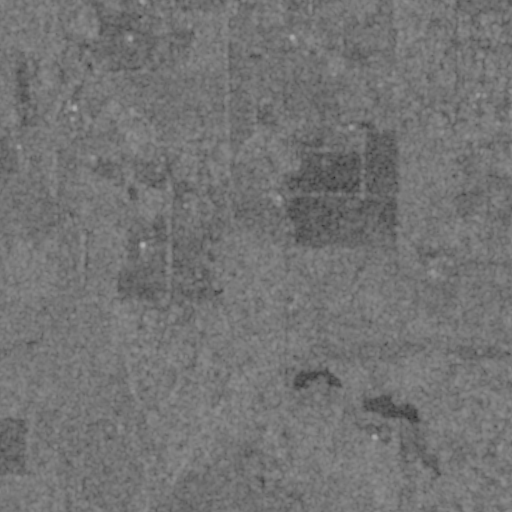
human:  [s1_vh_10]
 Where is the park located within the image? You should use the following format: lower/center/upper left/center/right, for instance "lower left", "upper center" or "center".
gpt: The park is located in the center of the image.
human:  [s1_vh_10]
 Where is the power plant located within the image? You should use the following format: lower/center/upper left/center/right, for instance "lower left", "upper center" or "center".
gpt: There is no power plant in the image.

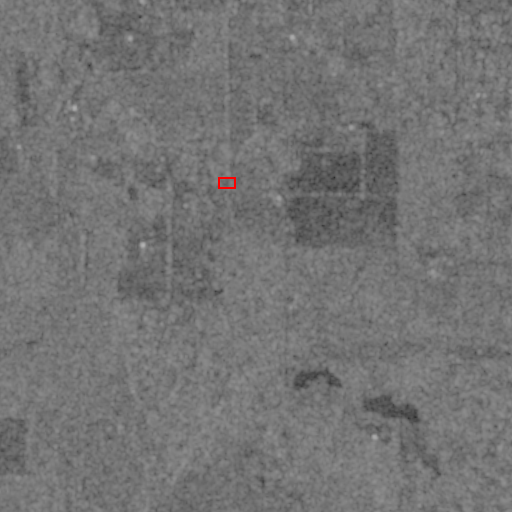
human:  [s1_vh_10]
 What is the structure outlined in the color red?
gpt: The structure outlined in red is a park.
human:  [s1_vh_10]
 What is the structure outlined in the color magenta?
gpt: There is no magenta outline.